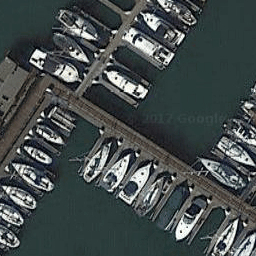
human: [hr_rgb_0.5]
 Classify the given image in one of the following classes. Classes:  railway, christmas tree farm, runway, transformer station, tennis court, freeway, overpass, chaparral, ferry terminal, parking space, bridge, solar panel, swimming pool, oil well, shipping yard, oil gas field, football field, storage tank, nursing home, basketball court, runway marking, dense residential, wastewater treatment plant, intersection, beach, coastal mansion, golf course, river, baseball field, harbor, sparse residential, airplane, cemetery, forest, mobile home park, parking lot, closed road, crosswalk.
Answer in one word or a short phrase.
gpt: harbor